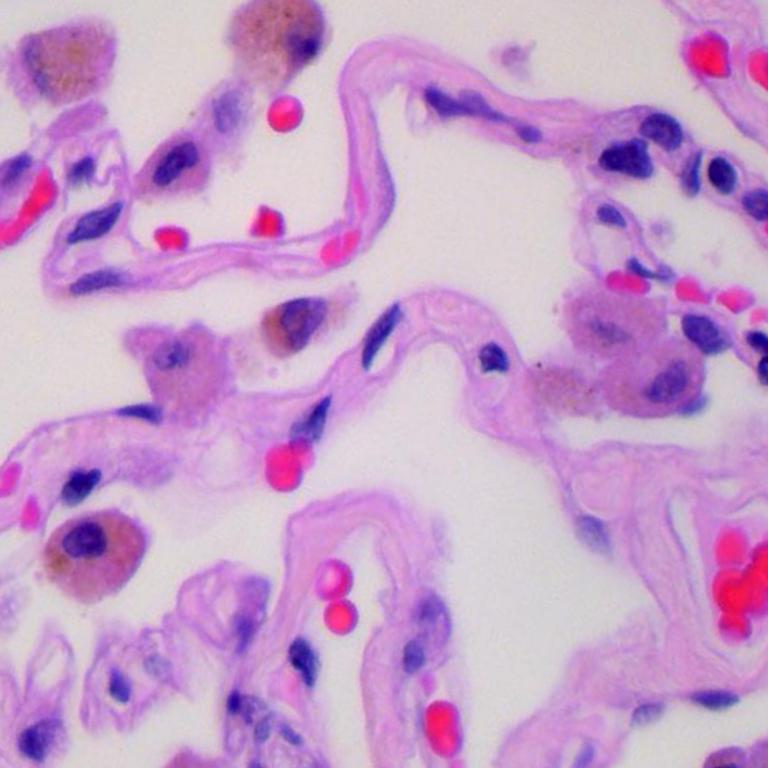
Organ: lung
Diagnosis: benign